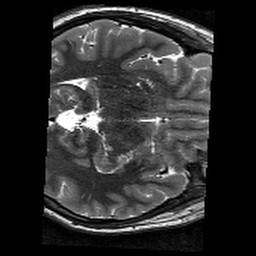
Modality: T2w
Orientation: axial